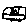
Label: car